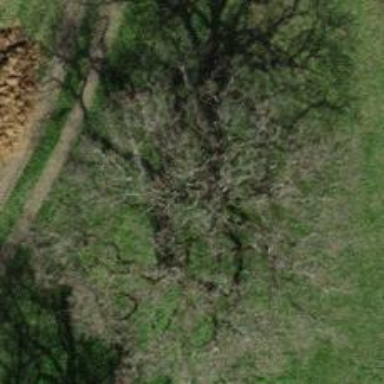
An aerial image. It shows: Single tag "natural: tree."